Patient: sex M, age 31
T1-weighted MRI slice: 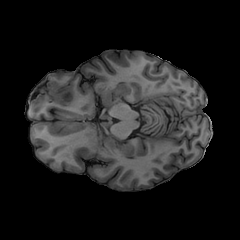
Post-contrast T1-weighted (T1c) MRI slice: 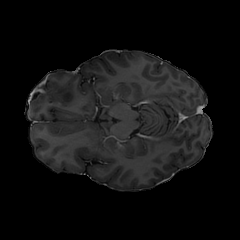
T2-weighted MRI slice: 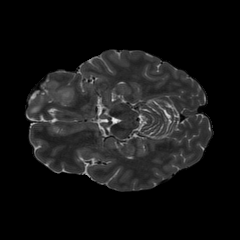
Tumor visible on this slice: yes
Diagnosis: Astrocytoma, IDH-mutant
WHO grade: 2